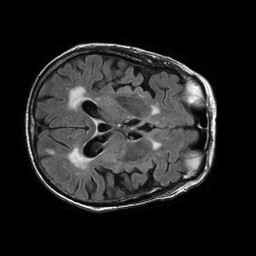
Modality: FLAIR
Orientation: axial
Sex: female
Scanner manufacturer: philips
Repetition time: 11 s
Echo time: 0.125 s